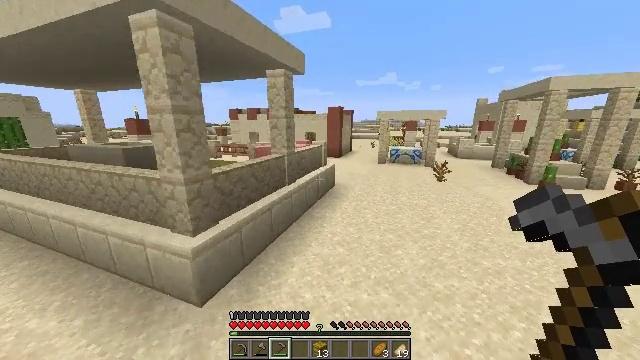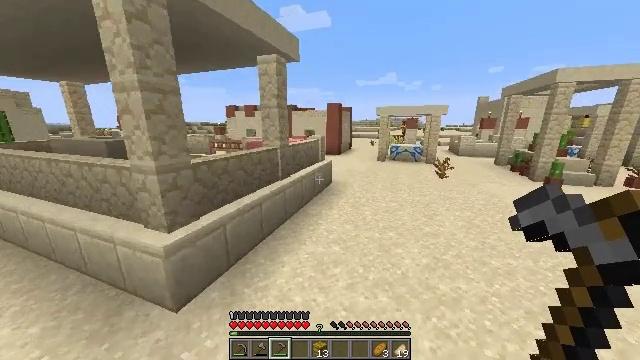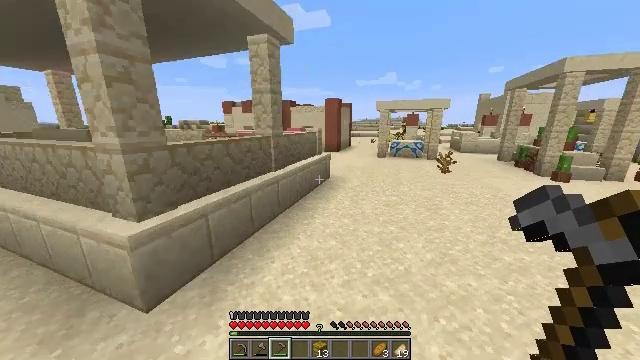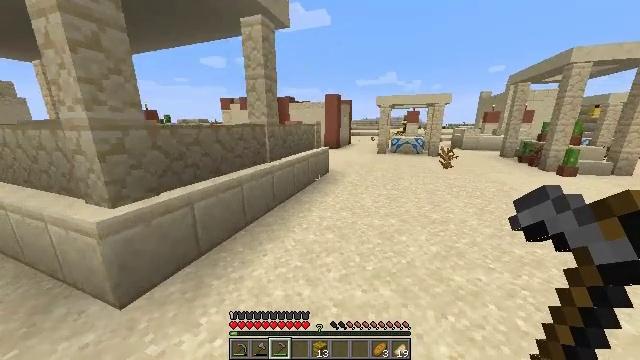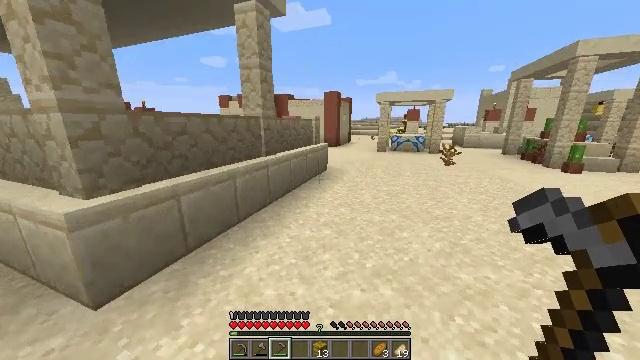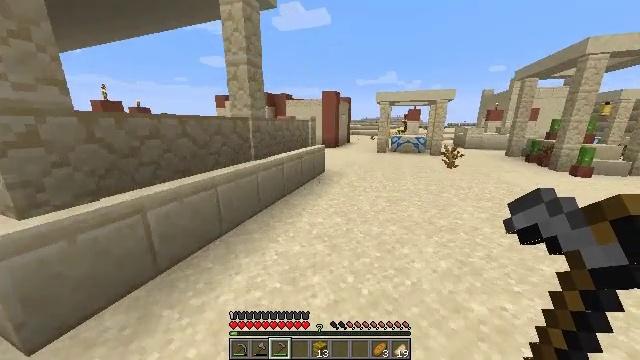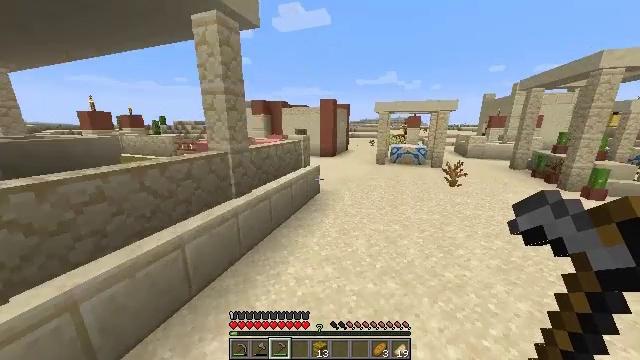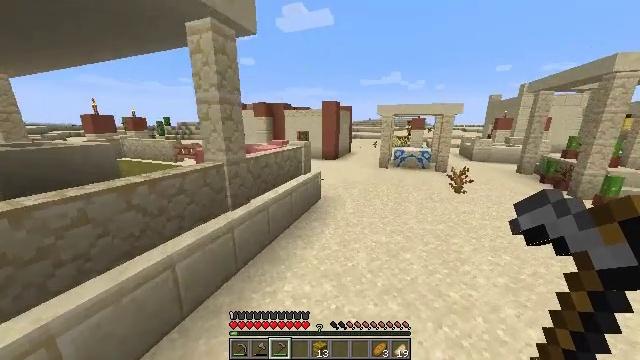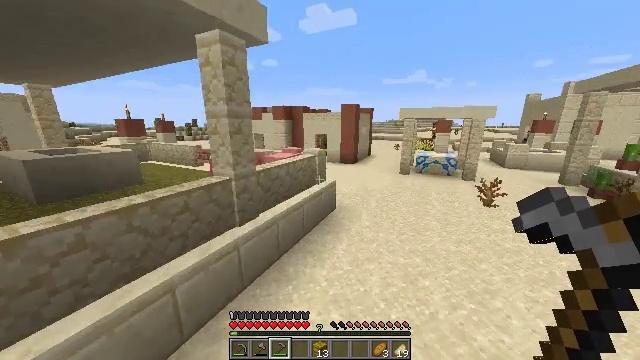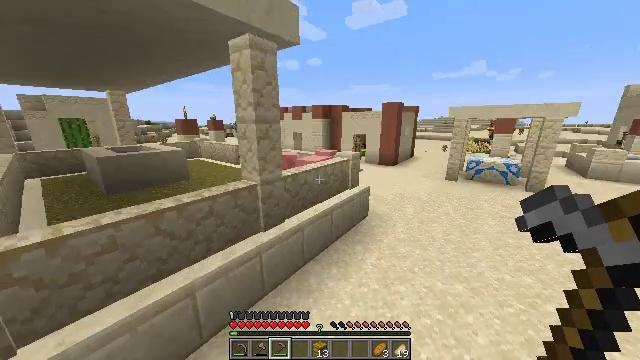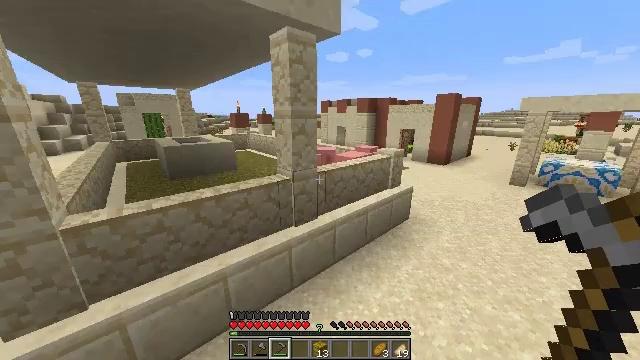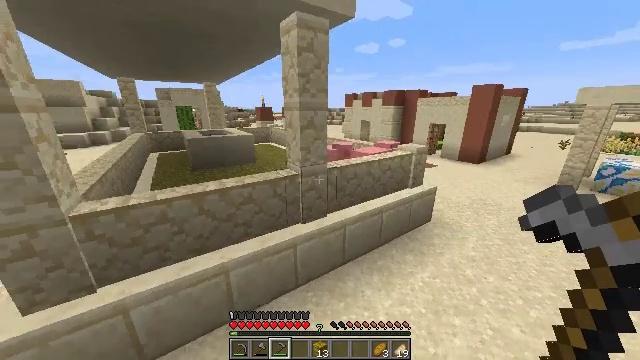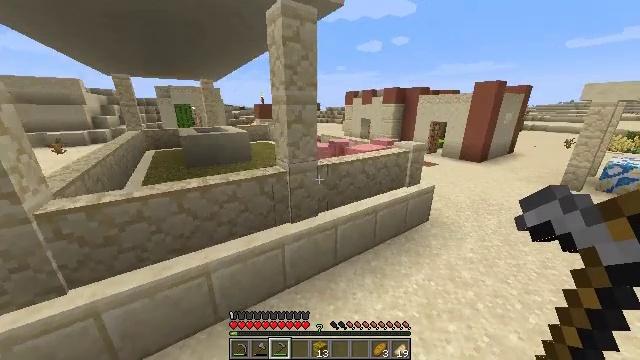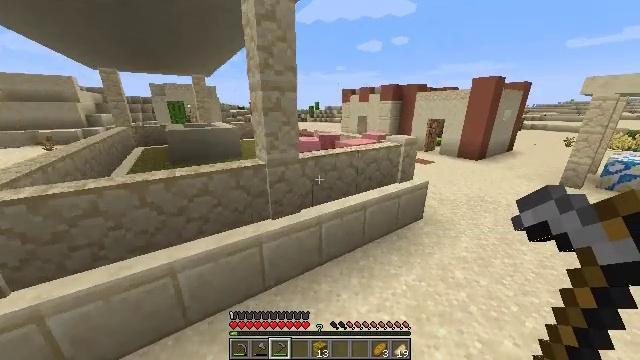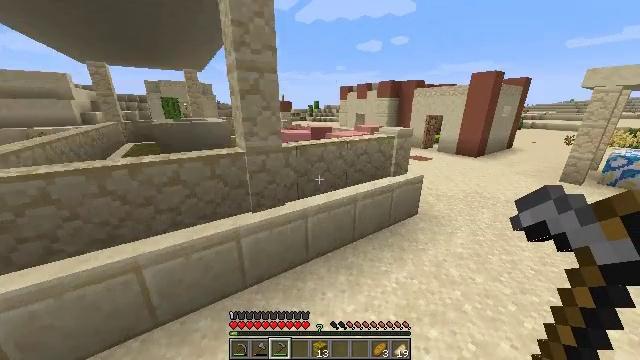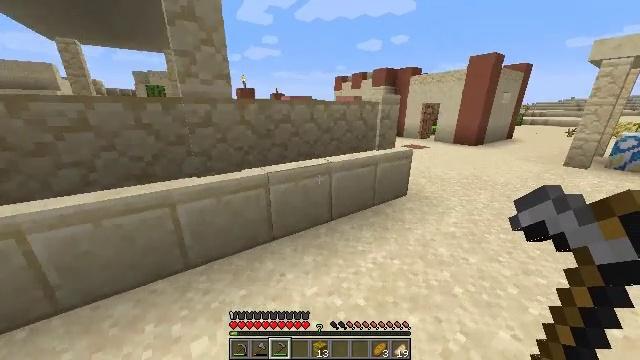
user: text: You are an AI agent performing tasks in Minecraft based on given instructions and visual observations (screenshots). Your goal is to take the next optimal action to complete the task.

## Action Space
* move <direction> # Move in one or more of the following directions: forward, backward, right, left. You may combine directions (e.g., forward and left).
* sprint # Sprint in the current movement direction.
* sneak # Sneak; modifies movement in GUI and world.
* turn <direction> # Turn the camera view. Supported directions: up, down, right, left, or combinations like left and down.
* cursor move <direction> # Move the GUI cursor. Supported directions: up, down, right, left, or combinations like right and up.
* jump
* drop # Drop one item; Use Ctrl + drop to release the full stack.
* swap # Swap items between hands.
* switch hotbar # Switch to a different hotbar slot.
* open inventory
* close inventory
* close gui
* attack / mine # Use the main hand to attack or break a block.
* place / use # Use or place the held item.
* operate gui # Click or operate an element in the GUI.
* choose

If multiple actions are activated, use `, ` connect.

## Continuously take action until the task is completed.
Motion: motion action
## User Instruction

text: Get wheat from the farmland.
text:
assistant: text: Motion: move forward, sprint, jump
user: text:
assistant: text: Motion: move forward, sprint, jump
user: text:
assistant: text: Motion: move forward, sprint, jump
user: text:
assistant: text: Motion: move forward, sprint, jump
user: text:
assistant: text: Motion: move forward and move right, sprint, jump
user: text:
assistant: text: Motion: move forward and move right, sprint, jump
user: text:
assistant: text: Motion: move forward and move right, sprint, jump
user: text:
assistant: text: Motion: move forward and move right, sprint, turn left, jump
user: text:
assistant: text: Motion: move forward and move right, sprint, turn left, jump
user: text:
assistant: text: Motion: move forward and move right, sprint, turn left and down, jump
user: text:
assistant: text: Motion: move forward and move right, sprint, turn left and down, jump
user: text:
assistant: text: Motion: move forward and move right, sprint, jump
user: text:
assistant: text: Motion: move forward and move right, sprint, jump
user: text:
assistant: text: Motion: move forward and move right, sprint, jump
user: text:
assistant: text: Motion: move forward and move right, sprint, jump
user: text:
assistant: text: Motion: move forward and move right, sprint, jump
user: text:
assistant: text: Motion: move forward and move right, sprint, jump
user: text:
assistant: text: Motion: move forward and move right, sprint, jump
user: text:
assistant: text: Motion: move forward and move right, sprint, jump
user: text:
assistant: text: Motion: move forward and move right, sprint, jump
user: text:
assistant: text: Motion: move forward and move right, sprint, jump
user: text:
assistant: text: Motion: move forward and move right, sprint, jump
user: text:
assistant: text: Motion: move forward and move right, sprint, jump
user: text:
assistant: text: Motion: move forward and move right, sprint, jump
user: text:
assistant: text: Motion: move forward and move right, sprint, jump
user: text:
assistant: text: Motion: move forward and move right, sprint, turn right and down, jump
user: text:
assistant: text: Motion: move forward and move right, sprint, turn right, jump
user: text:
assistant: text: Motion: move forward and move right, sprint, turn right, jump
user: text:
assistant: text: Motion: move forward and move right, sprint, turn right, jump
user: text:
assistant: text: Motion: move forward and move right, sprint, jump